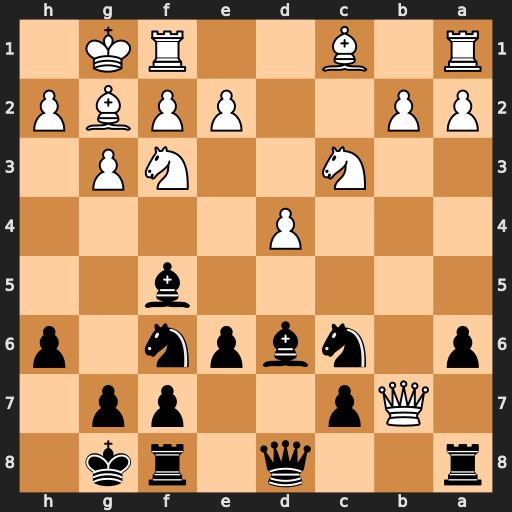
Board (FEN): r2q1rk1/1Qp2pp1/p1nbpn1p/5b2/3P4/2N2NP1/PP2PPBP/R1B2RK1
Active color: b
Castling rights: -
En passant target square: -
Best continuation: Na5 Qxa8 Qxa8